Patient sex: M
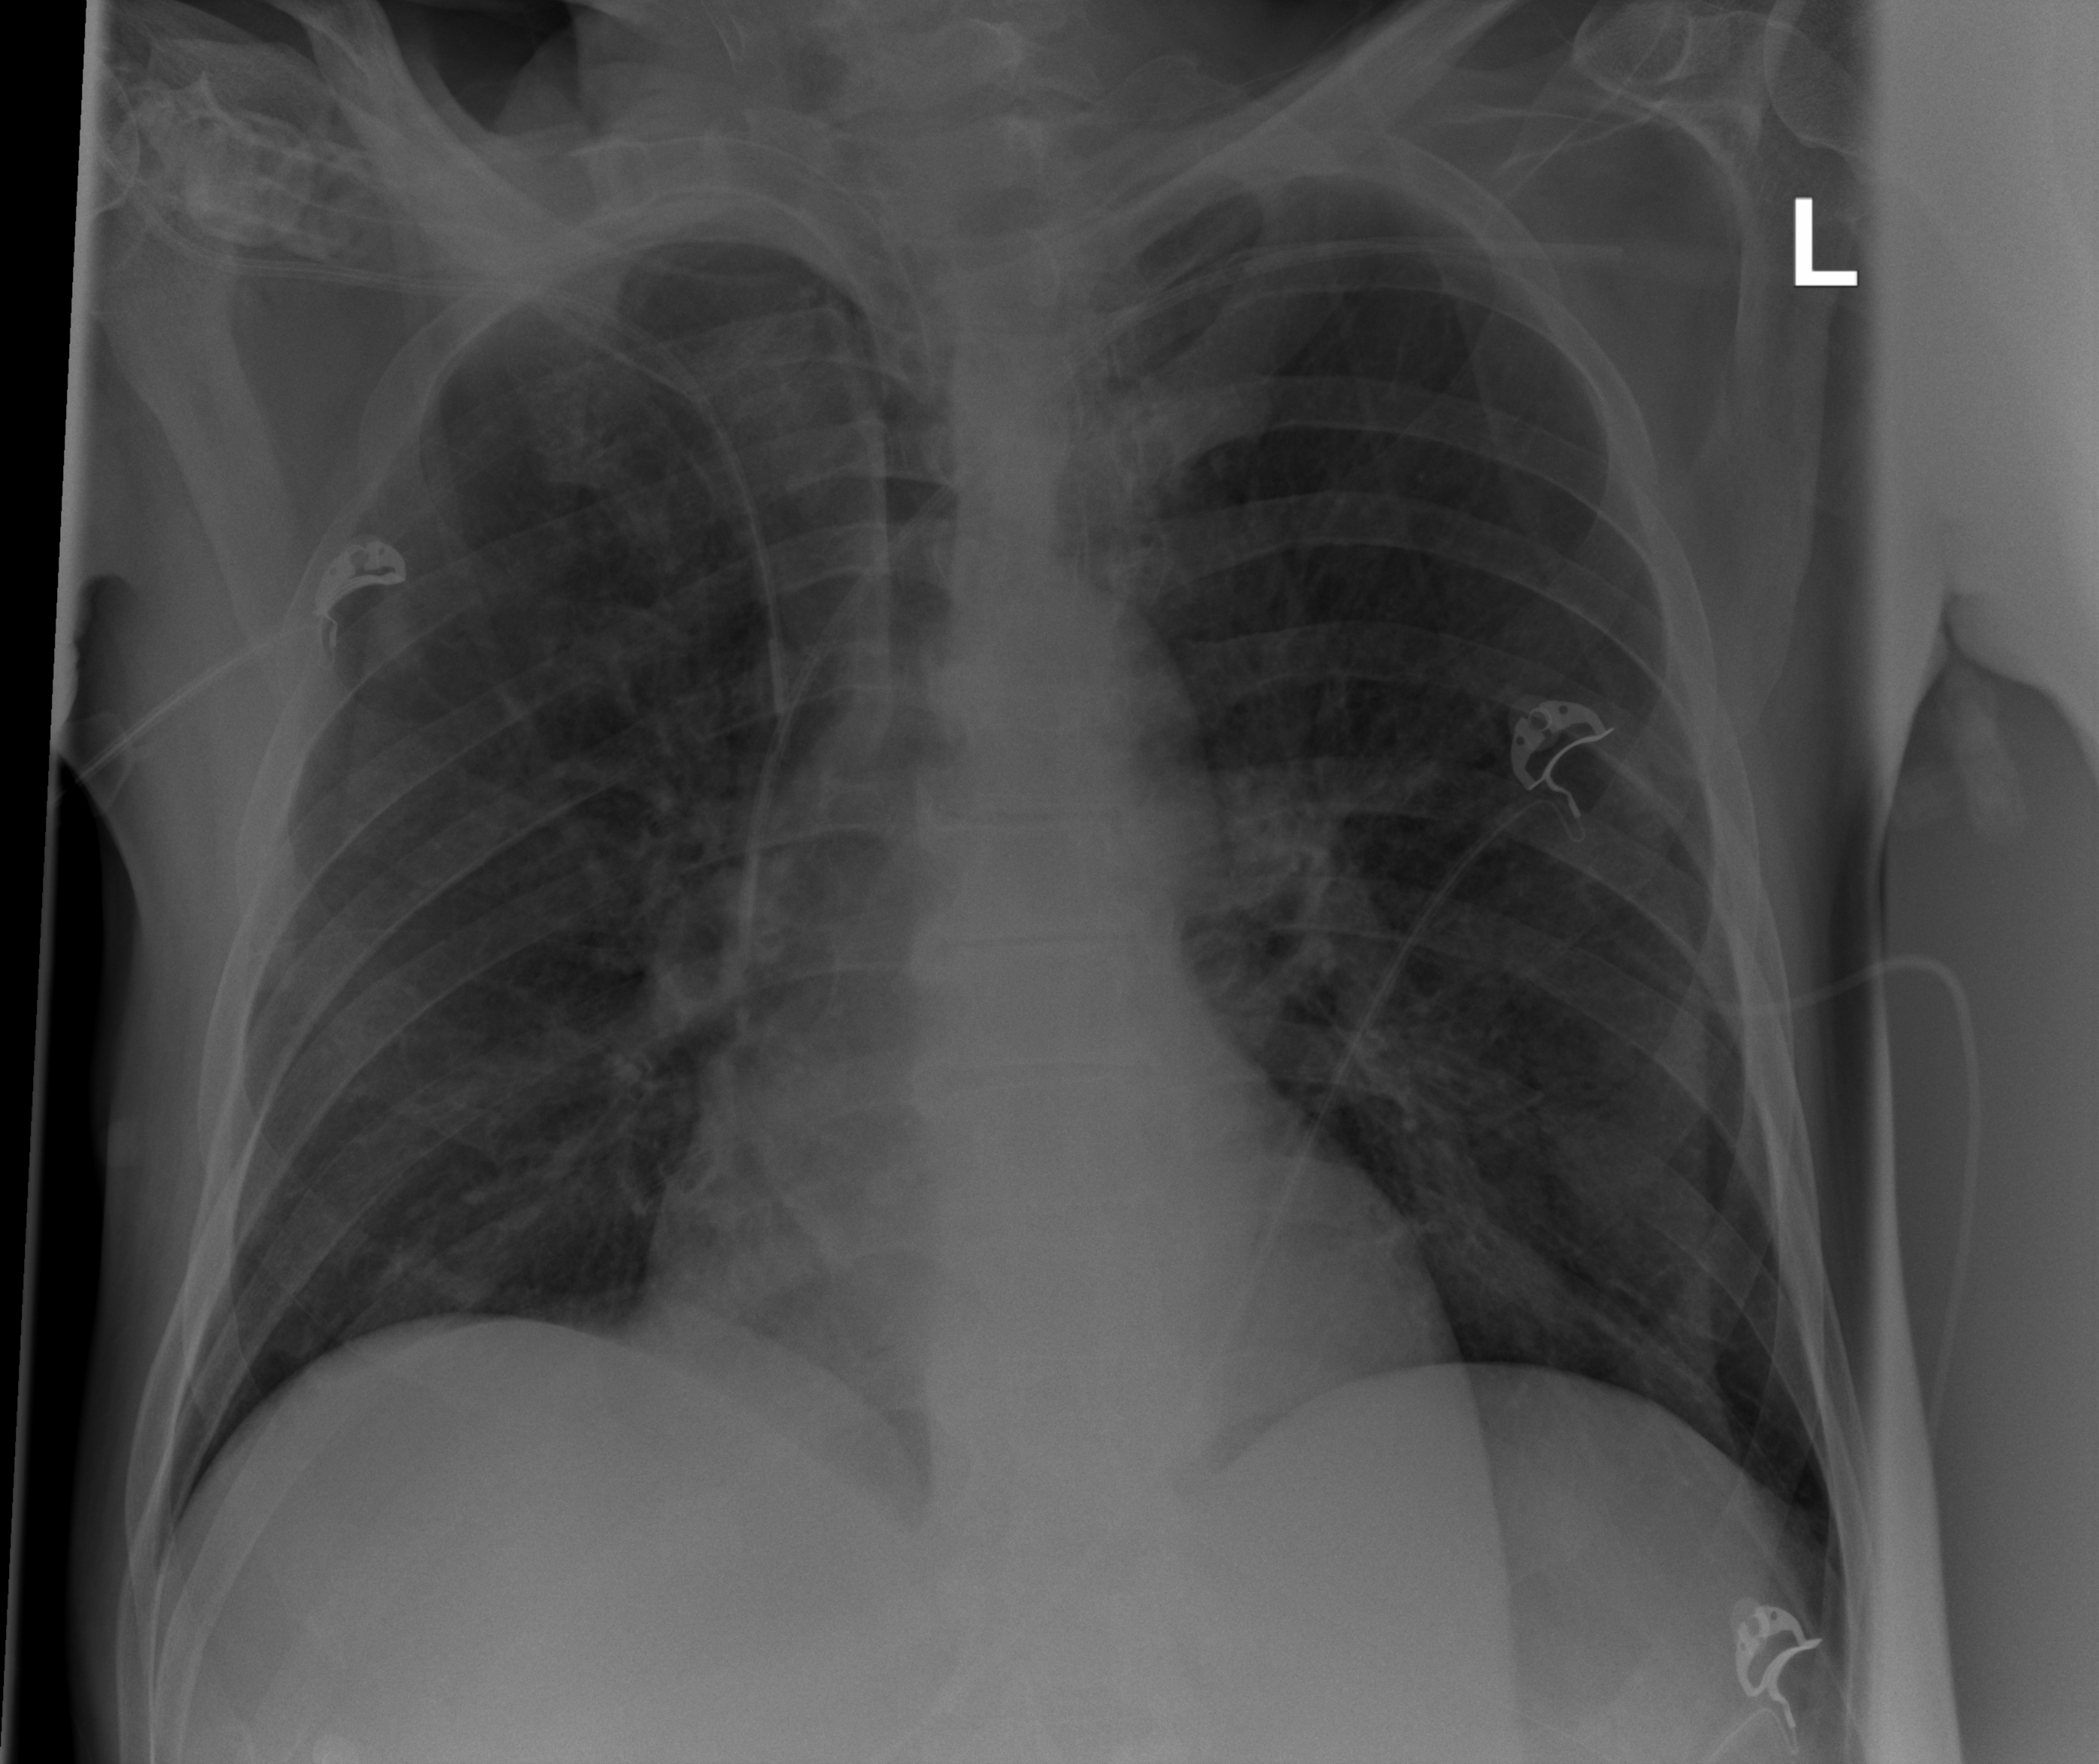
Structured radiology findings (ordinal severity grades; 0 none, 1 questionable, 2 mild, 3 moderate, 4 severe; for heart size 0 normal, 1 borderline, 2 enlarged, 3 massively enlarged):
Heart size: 0
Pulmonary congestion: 0
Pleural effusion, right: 0
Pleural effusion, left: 0
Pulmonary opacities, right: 0
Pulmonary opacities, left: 0
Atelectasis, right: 2
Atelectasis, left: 2